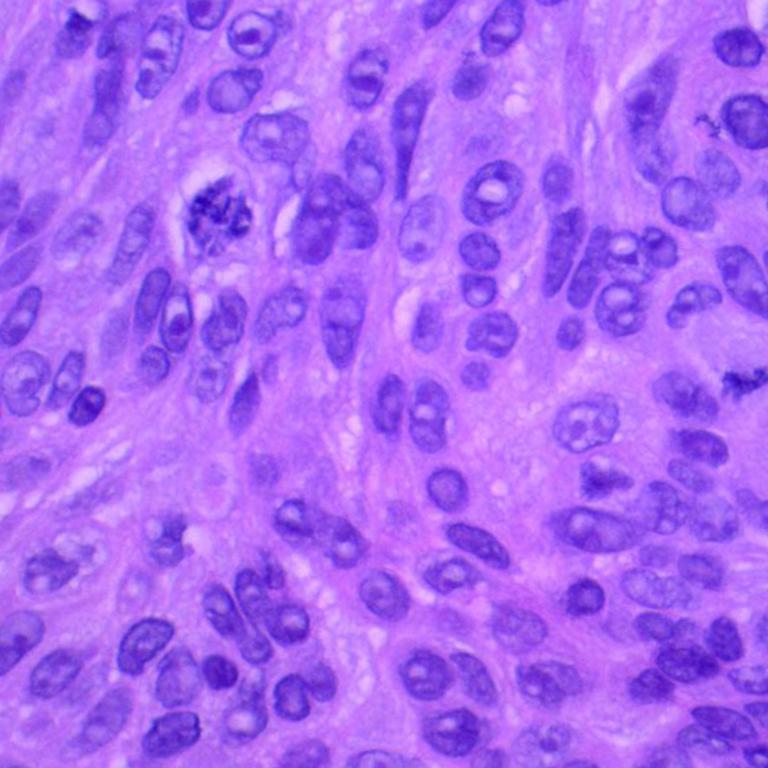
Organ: lung
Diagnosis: squamous carcinomas